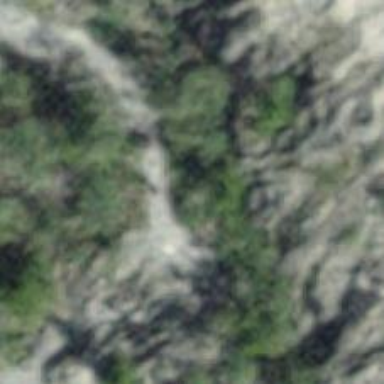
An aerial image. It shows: Rocky path.